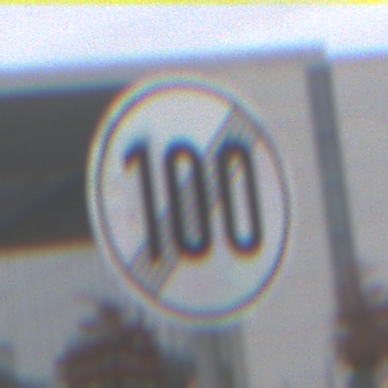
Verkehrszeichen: EndeGeschwindigkeit100
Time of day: Midday
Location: Outdoor (Suburban)
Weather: Overcast
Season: NotSpecified
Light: Natural